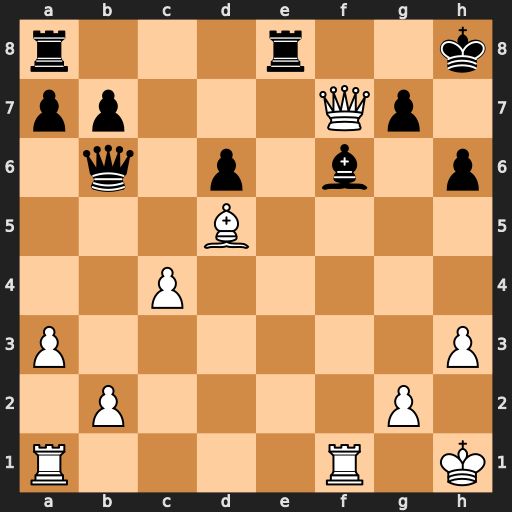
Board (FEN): r3r2k/pp3Qp1/1q1p1b1p/3B4/2P5/P6P/1P4P1/R4R1K
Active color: w
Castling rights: -
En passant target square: -
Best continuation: Rxf6 Qxb2 Rff1